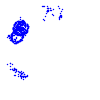
Particle: proton